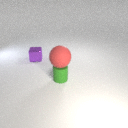
large red rubber sphere above small green rubber cylinder